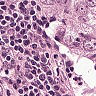
Metastatic tissue present: yes